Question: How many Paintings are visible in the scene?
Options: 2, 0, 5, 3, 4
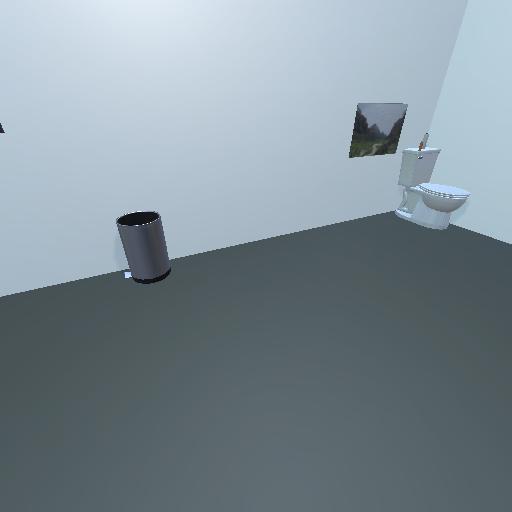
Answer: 2